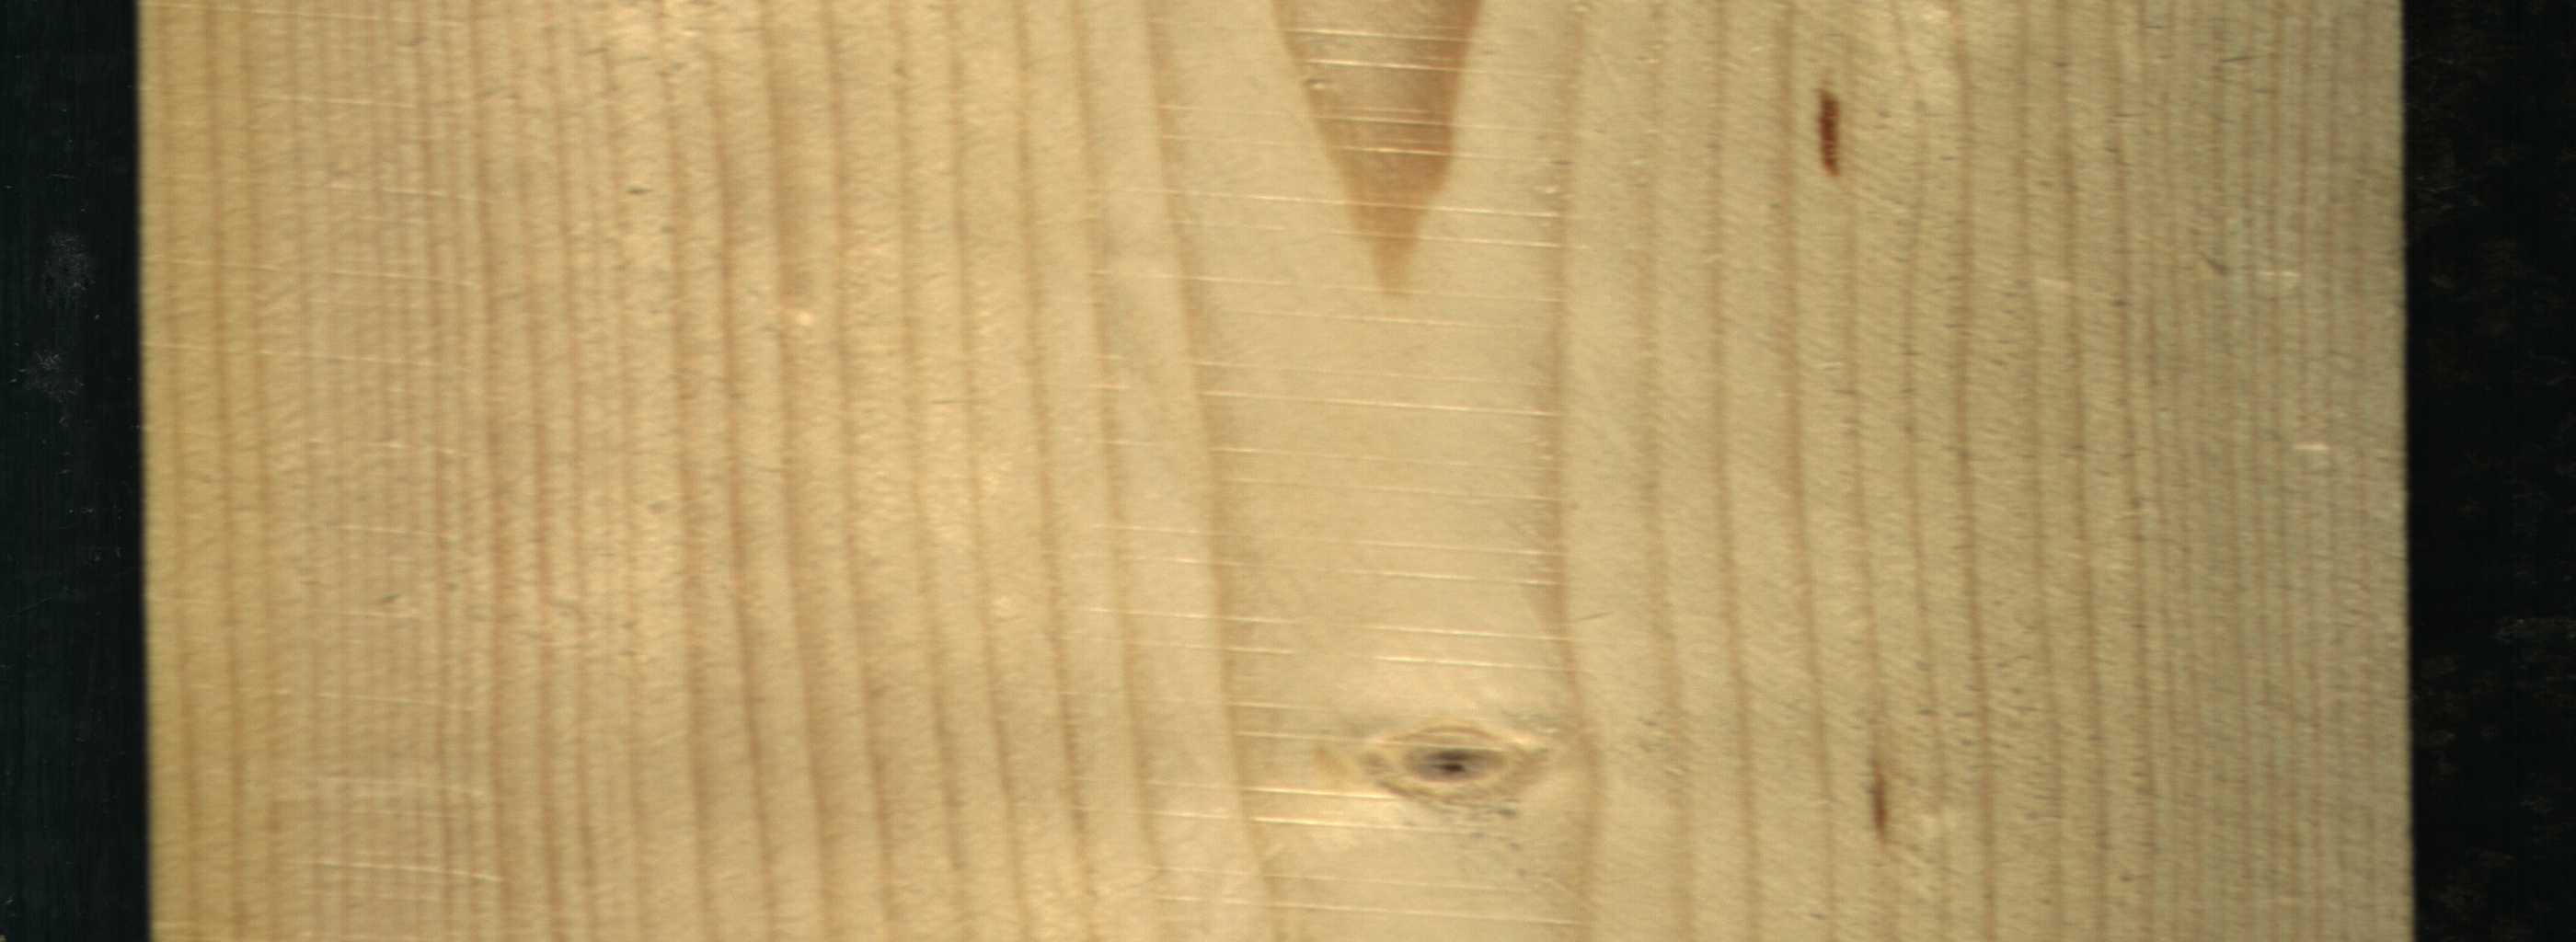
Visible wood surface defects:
resin
Live_Knot